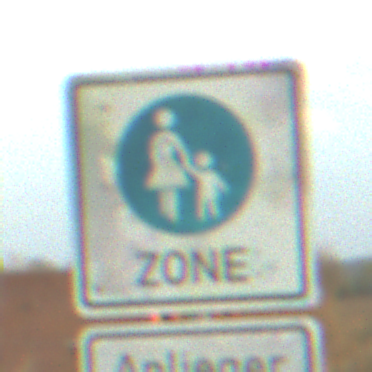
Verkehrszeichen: BeginnFussgaengerzone
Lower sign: PersonengruppenFrei1
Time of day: SunriseSunset
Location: Outdoor (Nature)
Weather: PartlyCloudy
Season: NotSpecified
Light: Natural